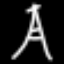
Label: The Eiffel Tower